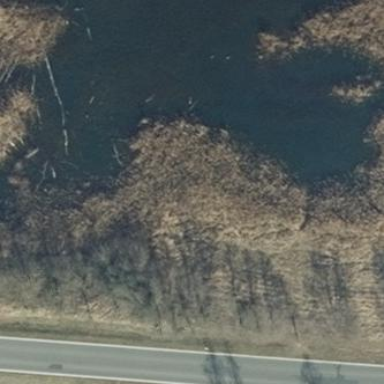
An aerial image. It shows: Reedbed in wetland area.